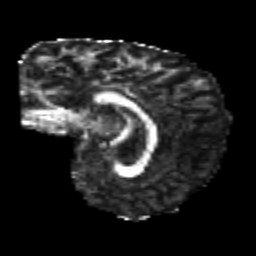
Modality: FA
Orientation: sagittal
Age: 21
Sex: female
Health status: healthy
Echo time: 0.074 s